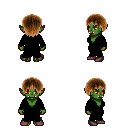
a pixel art fantasy rpg character, female body template, orc, green skin, black robe, magenta pants, brown plain hairstyle, maroon shoes, four views (front, back, left, right), 2x2 character sprite sheet, small pixel art, hard edges, no anti-aliasing